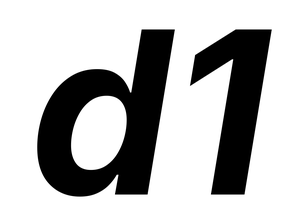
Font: Inter-Italic_Bold_Italic